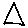
Label: triangle